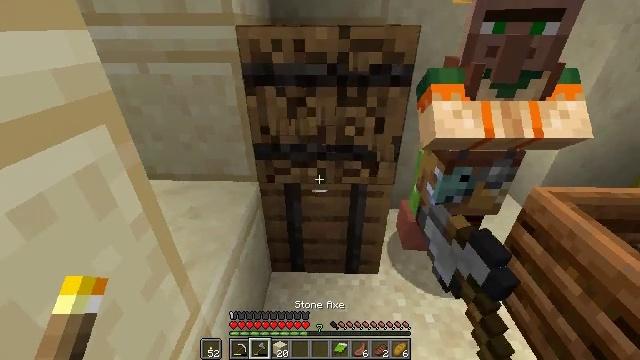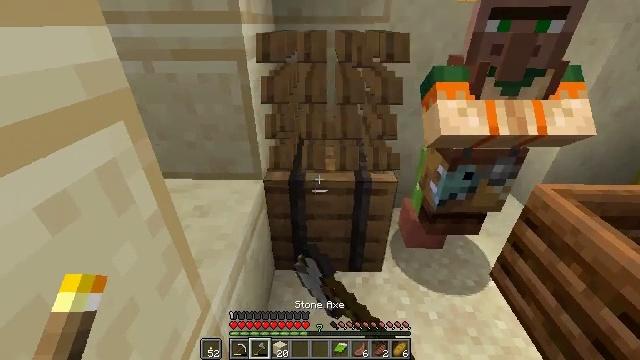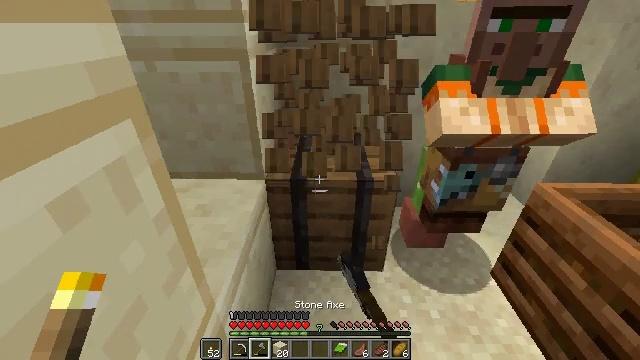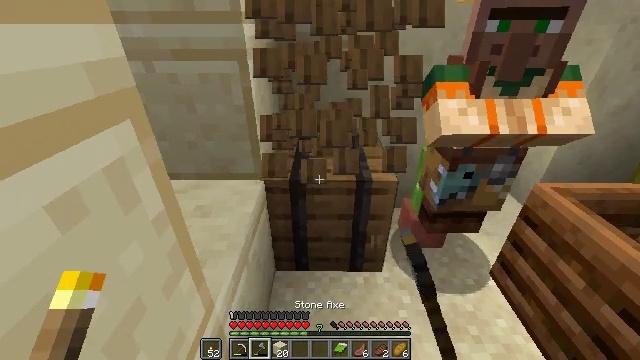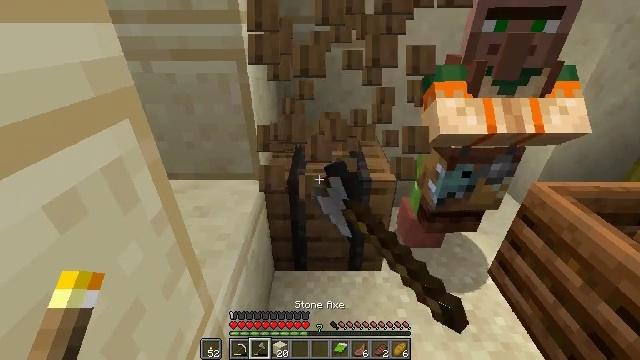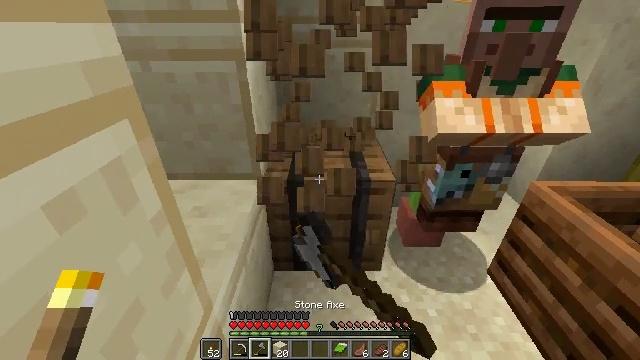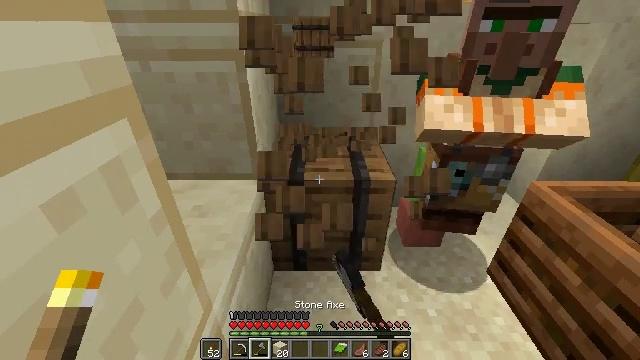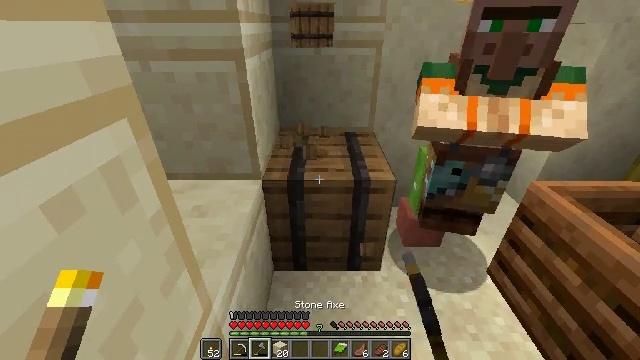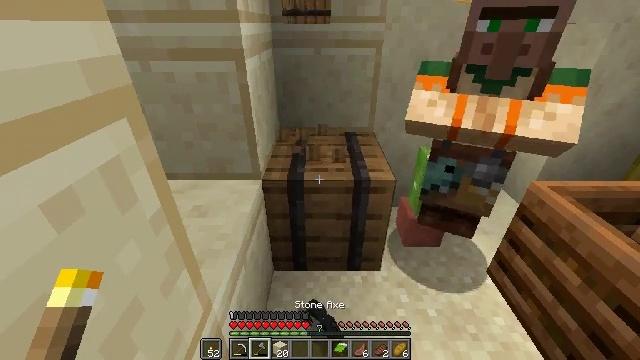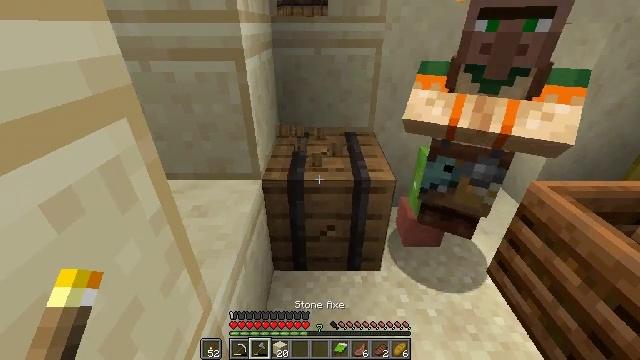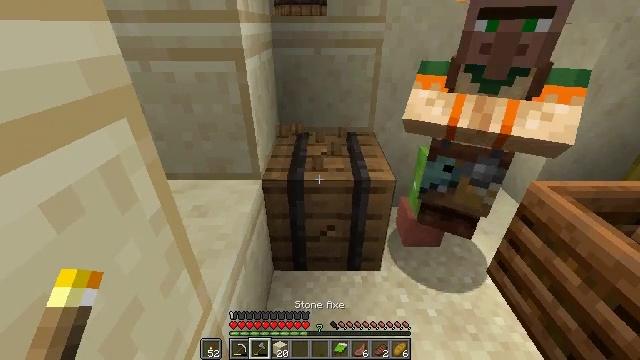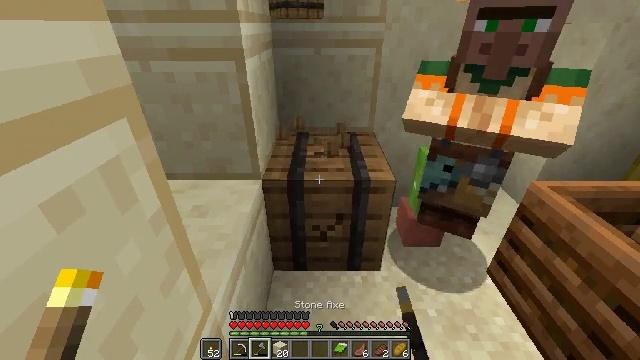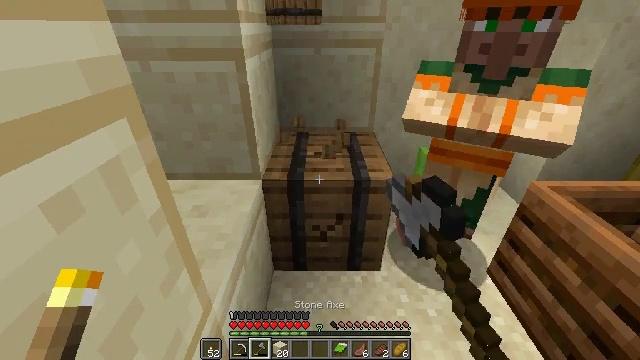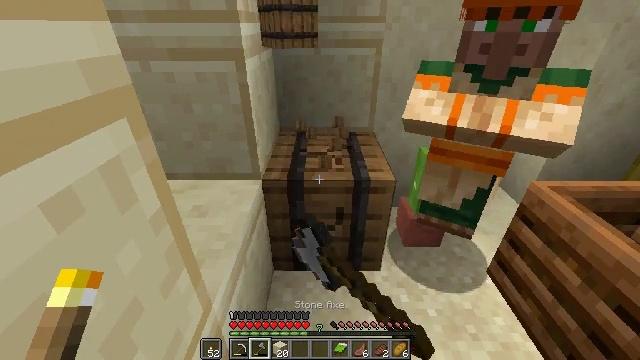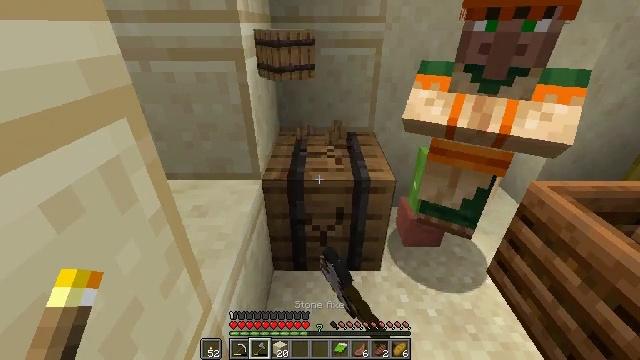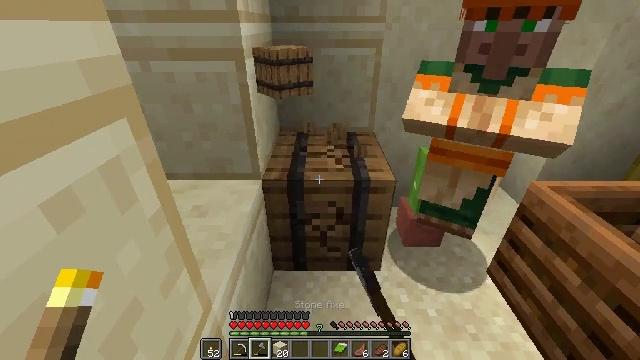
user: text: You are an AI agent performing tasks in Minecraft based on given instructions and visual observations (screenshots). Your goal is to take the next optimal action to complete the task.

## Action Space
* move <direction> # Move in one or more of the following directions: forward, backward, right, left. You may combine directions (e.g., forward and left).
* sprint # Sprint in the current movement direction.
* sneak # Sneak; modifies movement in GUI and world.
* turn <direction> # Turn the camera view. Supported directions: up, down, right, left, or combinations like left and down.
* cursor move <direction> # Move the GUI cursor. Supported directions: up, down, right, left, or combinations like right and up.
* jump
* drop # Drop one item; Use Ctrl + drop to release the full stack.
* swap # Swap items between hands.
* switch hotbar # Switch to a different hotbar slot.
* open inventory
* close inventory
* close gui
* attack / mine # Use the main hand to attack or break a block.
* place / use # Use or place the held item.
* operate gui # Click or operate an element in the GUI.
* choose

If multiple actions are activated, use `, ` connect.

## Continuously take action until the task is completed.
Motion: motion action
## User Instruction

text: Smash the barrel to get its contents.
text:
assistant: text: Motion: attack / mine
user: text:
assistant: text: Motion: attack / mine
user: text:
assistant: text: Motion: attack / mine
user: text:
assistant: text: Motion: attack / mine
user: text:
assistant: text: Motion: attack / mine
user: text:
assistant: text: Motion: attack / mine
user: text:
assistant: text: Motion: attack / mine
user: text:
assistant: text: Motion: attack / mine
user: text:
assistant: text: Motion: attack / mine
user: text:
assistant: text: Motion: attack / mine
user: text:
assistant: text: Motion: attack / mine
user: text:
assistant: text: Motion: attack / mine
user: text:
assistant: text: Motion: attack / mine
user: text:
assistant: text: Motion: attack / mine
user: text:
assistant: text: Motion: attack / mine
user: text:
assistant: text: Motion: attack / mine
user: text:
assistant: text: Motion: attack / mine
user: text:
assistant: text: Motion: attack / mine
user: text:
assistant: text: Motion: attack / mine
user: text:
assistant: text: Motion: attack / mine
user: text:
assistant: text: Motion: attack / mine
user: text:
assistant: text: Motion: attack / mine
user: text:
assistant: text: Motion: attack / mine
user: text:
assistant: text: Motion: attack / mine
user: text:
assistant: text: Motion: attack / mine
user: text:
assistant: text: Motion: attack / mine
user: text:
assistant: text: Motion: attack / mine
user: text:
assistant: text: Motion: attack / mine
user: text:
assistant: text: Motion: attack / mine
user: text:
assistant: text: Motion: attack / mine